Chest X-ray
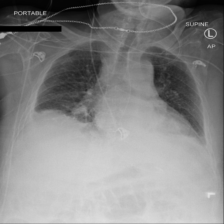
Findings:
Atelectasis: negative
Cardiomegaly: negative
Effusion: positive
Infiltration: negative
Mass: negative
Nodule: negative
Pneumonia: negative
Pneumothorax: negative
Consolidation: negative
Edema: negative
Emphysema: negative
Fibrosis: negative
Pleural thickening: negative
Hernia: negative